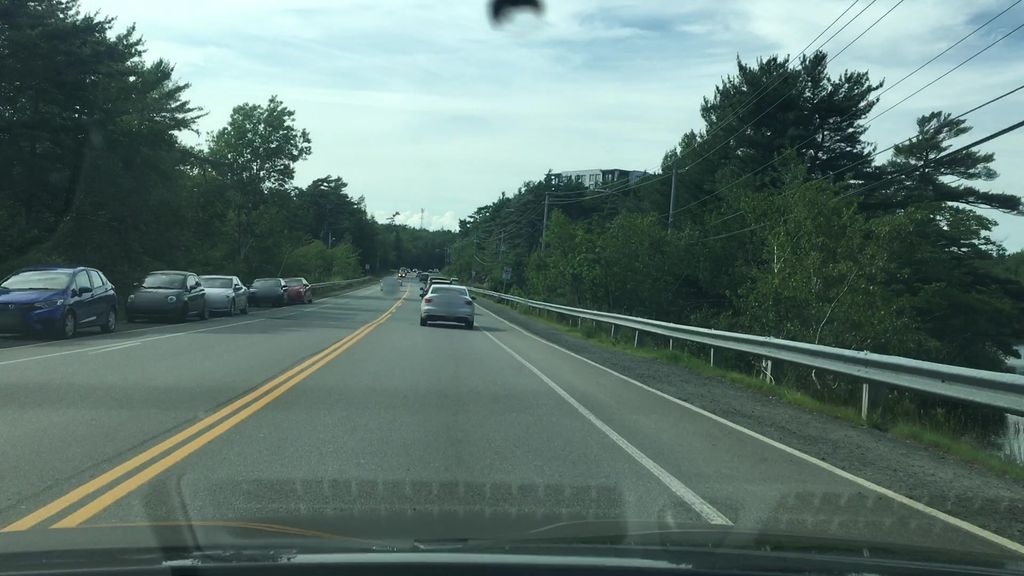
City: halifax